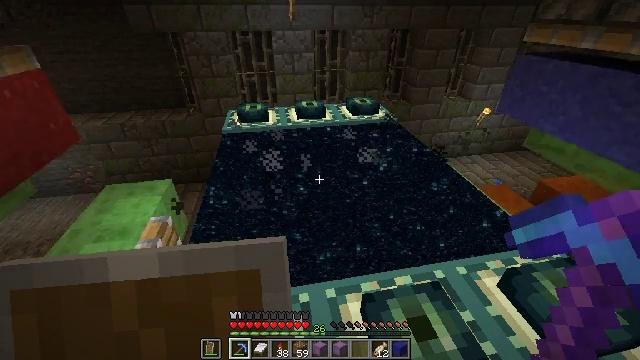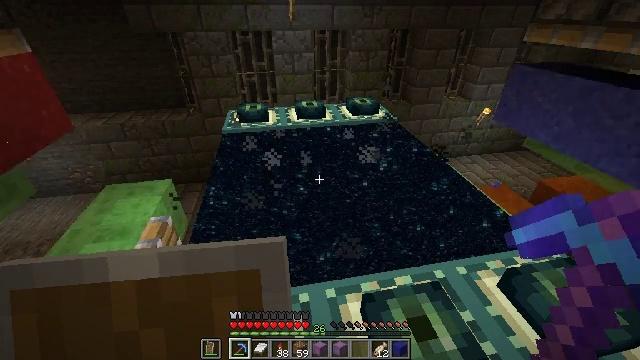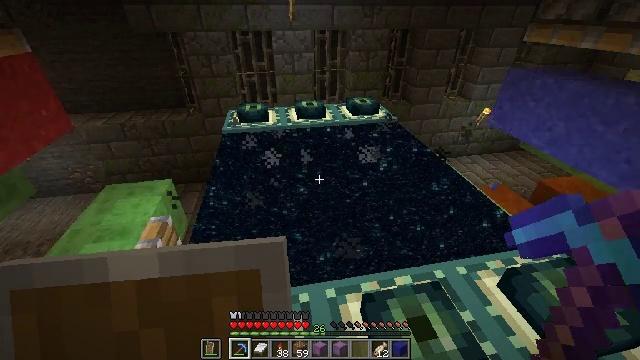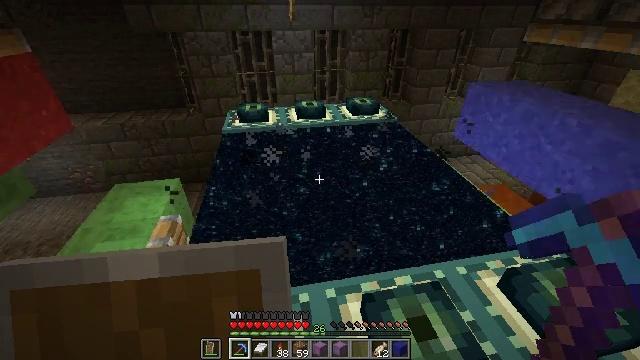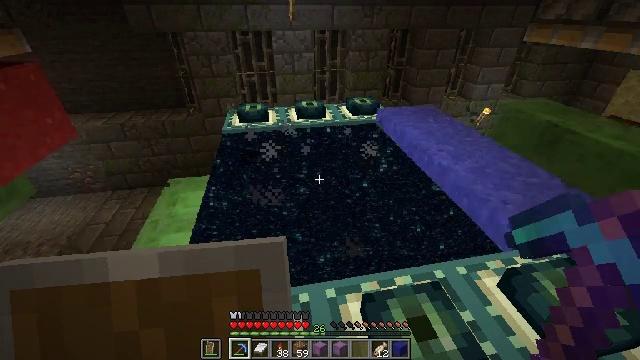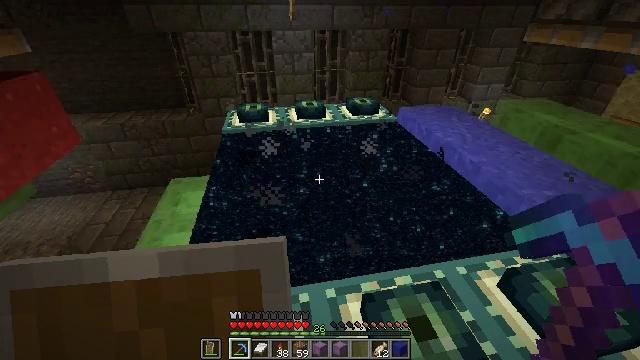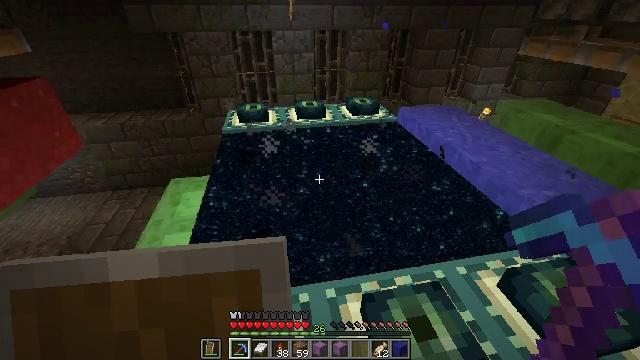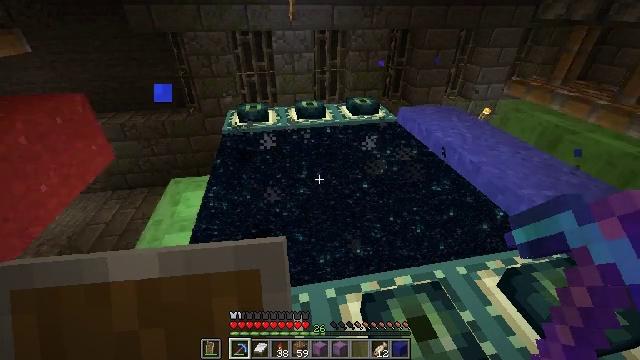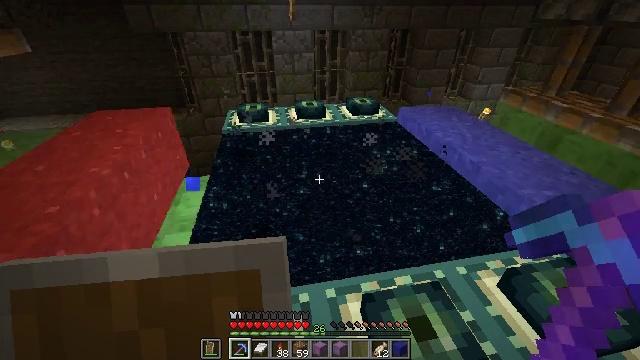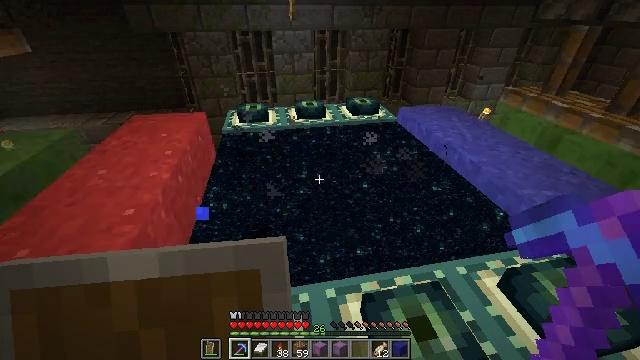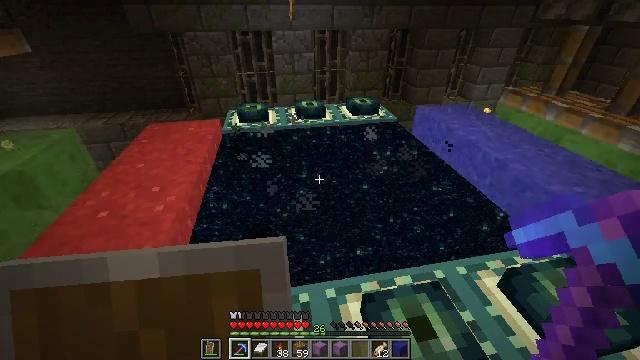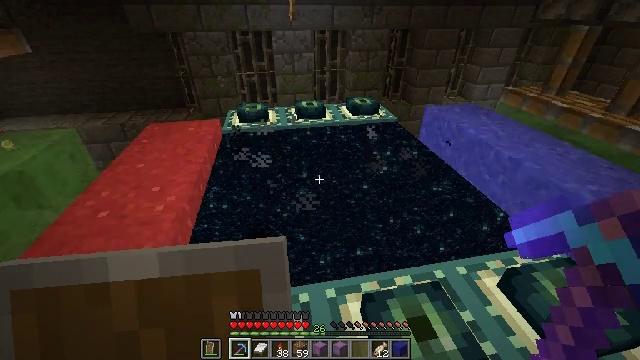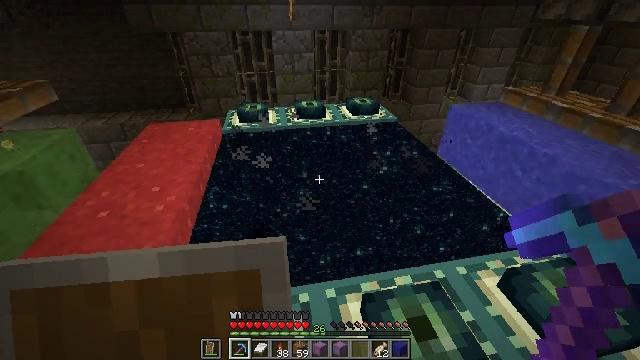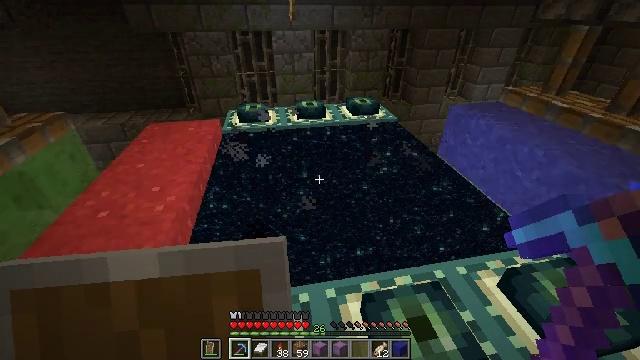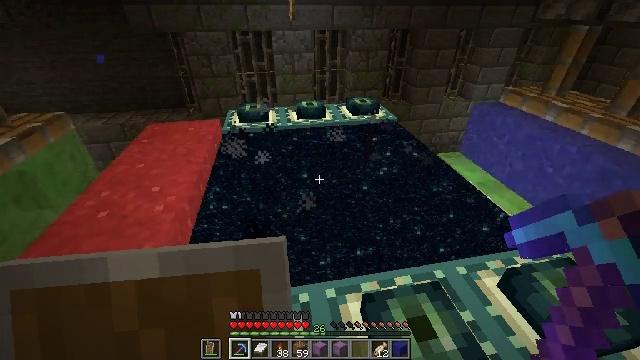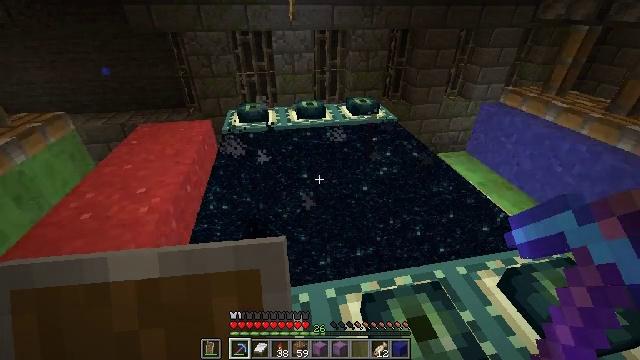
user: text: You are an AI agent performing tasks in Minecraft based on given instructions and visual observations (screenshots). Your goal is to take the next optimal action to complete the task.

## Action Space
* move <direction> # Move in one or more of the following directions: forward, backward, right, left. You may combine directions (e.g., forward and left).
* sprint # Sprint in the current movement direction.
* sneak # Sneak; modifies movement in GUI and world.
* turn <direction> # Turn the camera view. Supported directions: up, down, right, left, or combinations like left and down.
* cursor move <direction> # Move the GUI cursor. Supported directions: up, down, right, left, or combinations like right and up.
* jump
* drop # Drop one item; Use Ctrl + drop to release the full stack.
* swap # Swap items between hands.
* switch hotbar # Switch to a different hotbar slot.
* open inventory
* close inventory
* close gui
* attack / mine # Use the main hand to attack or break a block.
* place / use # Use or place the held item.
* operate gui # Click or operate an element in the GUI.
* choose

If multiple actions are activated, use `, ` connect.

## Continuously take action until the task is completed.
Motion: motion action
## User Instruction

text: Mine the blue concrete powder block.
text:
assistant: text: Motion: no_op
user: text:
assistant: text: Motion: no_op
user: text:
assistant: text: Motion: no_op
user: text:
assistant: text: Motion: no_op
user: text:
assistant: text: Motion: no_op
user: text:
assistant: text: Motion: no_op
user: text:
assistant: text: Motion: no_op
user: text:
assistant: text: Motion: no_op
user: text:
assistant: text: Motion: no_op
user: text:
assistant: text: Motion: no_op
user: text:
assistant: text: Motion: no_op
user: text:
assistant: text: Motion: no_op
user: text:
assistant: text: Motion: no_op
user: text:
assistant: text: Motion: no_op
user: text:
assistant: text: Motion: no_op
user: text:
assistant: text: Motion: no_op
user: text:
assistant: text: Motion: no_op
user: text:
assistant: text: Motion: no_op
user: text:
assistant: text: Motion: no_op
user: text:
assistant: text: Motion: no_op
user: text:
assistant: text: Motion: no_op
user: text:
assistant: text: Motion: no_op
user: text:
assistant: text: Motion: no_op
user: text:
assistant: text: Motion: no_op
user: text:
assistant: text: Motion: no_op
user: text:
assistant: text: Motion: no_op
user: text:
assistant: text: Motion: no_op
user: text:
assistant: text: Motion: no_op
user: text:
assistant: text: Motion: no_op
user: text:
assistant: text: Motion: no_op